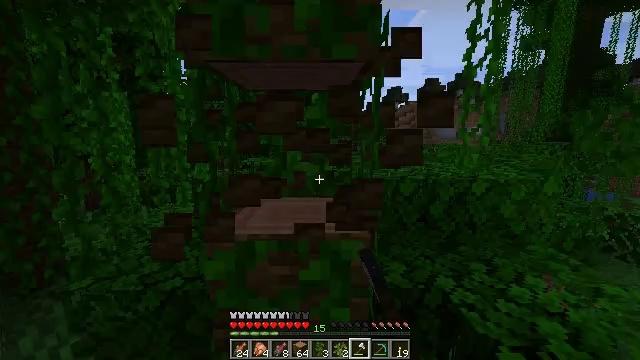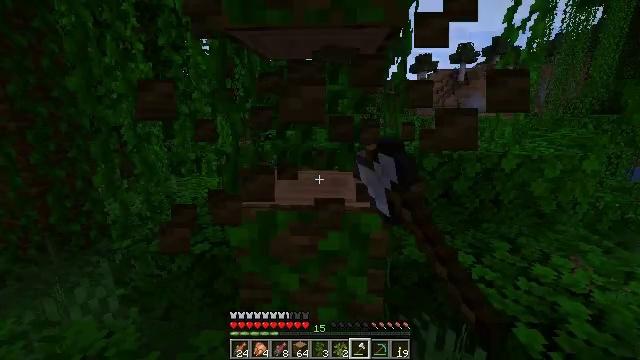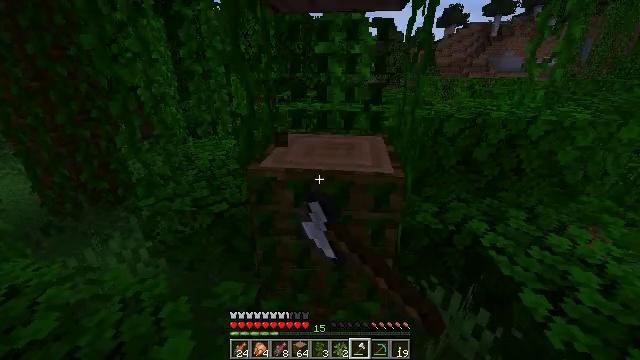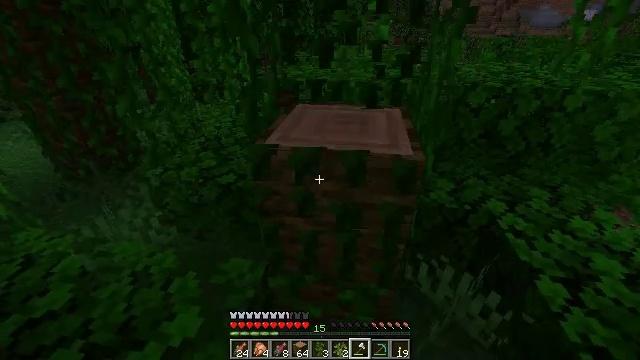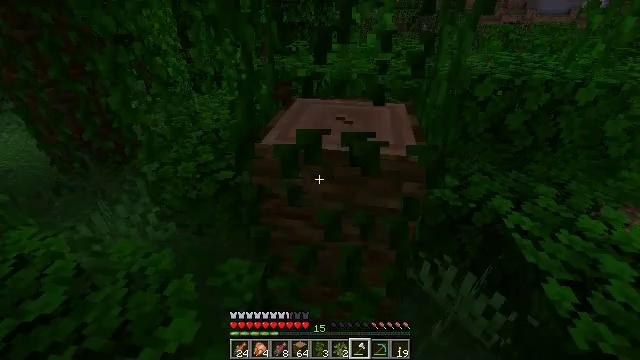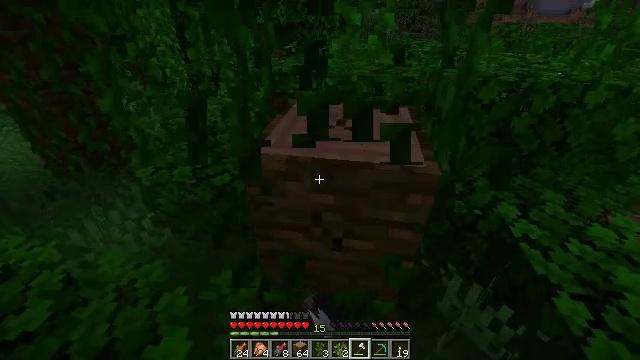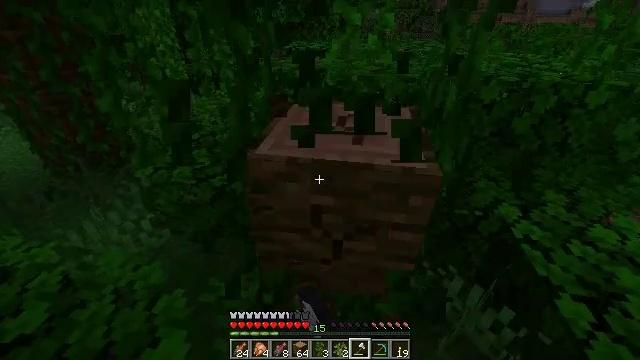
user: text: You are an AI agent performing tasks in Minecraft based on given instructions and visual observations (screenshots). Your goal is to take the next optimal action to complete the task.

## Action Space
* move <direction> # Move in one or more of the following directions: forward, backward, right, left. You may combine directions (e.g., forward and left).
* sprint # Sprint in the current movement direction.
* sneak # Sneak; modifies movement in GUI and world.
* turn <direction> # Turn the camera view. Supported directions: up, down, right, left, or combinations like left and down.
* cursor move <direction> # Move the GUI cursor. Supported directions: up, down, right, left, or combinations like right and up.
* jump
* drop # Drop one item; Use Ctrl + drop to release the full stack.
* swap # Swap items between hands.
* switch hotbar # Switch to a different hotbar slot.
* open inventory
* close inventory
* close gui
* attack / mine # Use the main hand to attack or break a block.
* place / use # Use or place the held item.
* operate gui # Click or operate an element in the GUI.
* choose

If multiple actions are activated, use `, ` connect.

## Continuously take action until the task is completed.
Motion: motion action
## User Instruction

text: Harvest vines off the surface.
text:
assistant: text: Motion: turn left and down, attack / mine
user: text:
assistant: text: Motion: move forward, turn left and down, attack / mine
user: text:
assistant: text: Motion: move forward, turn left and down, attack / mine
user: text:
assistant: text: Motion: turn down, attack / mine
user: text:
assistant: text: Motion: attack / mine
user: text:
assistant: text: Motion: attack / mine
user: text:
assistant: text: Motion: attack / mine